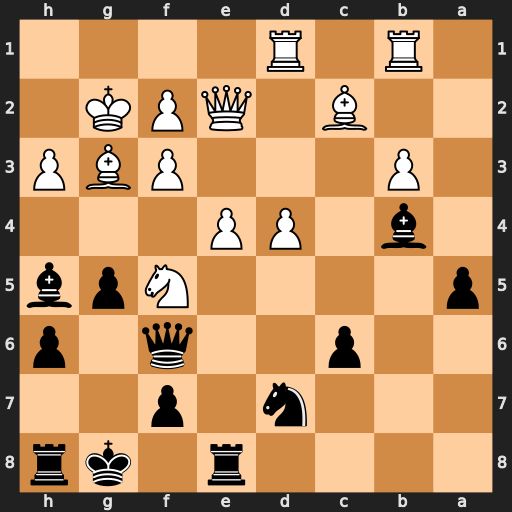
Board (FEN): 4r1kr/3n1p2/2p2q1p/p4Npb/1b1PP3/1P3PBP/2B1QPK1/1R1R4
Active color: b
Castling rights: -
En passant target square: -
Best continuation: Qxf5 exf5 Rxe2